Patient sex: M
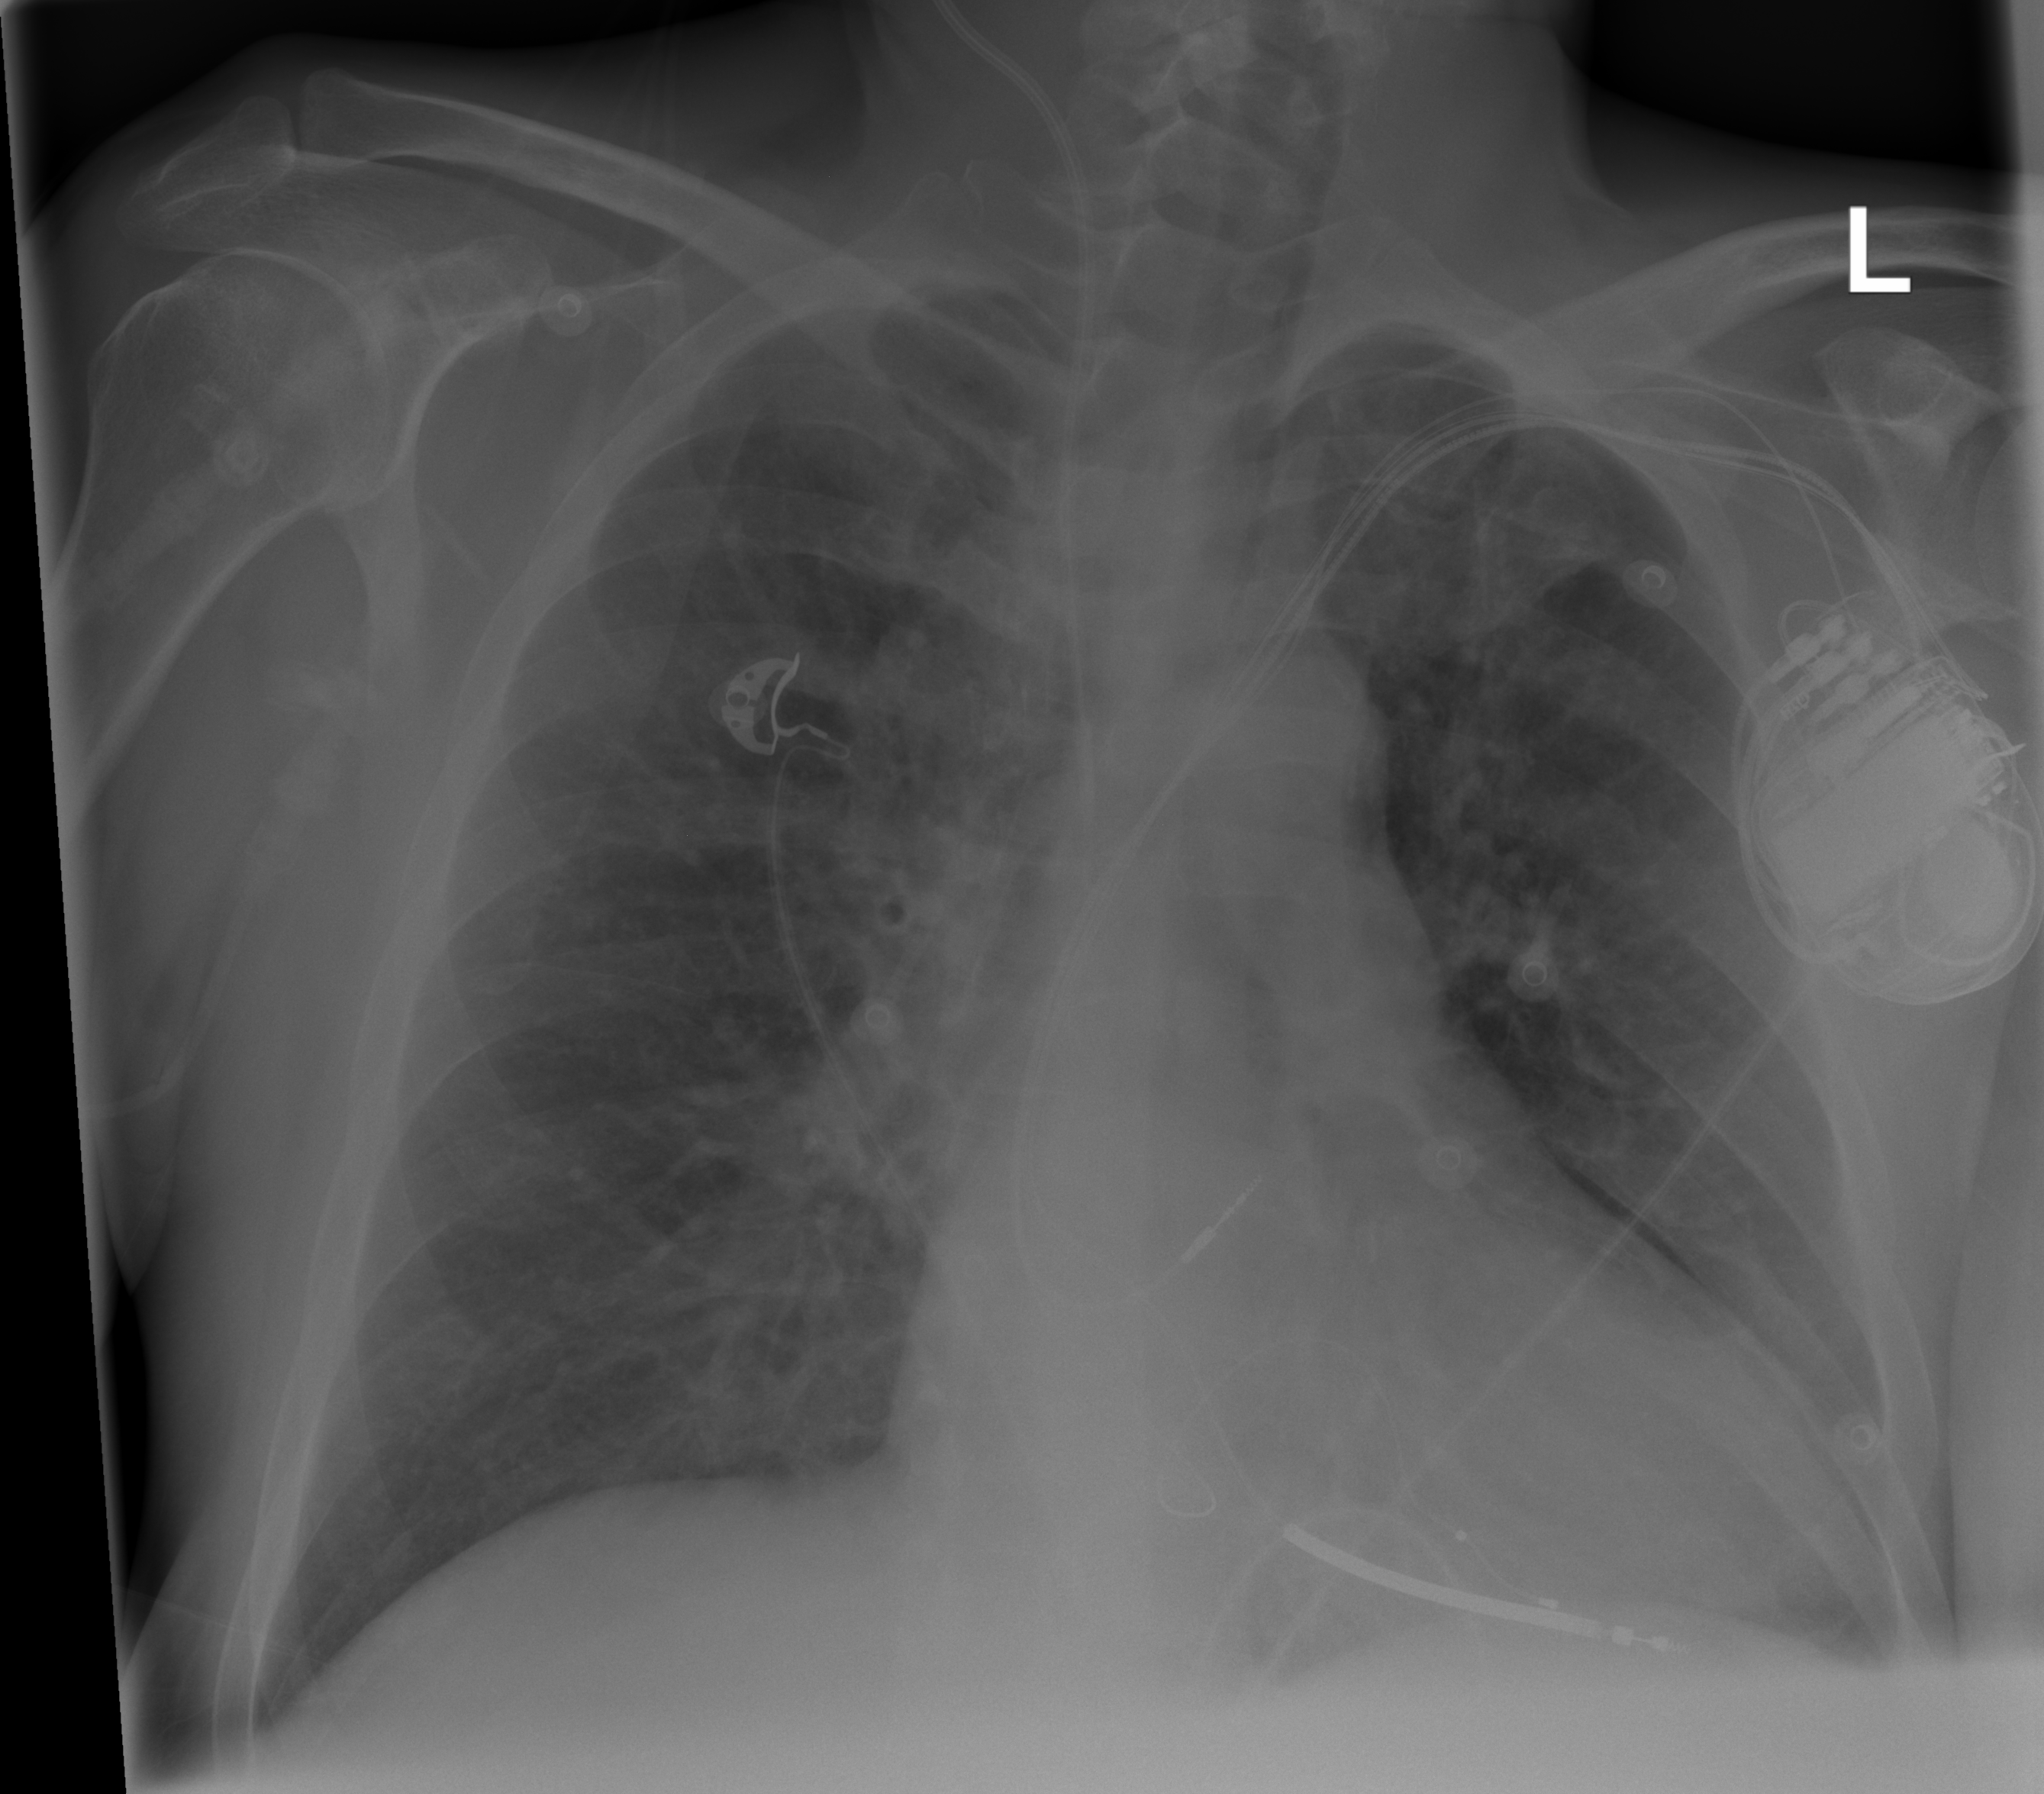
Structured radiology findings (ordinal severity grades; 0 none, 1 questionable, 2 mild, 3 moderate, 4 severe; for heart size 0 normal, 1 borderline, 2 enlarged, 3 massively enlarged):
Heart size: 0
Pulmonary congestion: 2
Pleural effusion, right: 0
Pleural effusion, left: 0
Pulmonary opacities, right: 0
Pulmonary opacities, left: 0
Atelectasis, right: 0
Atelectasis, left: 0